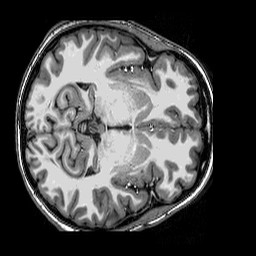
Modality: T1w
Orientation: axial
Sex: female